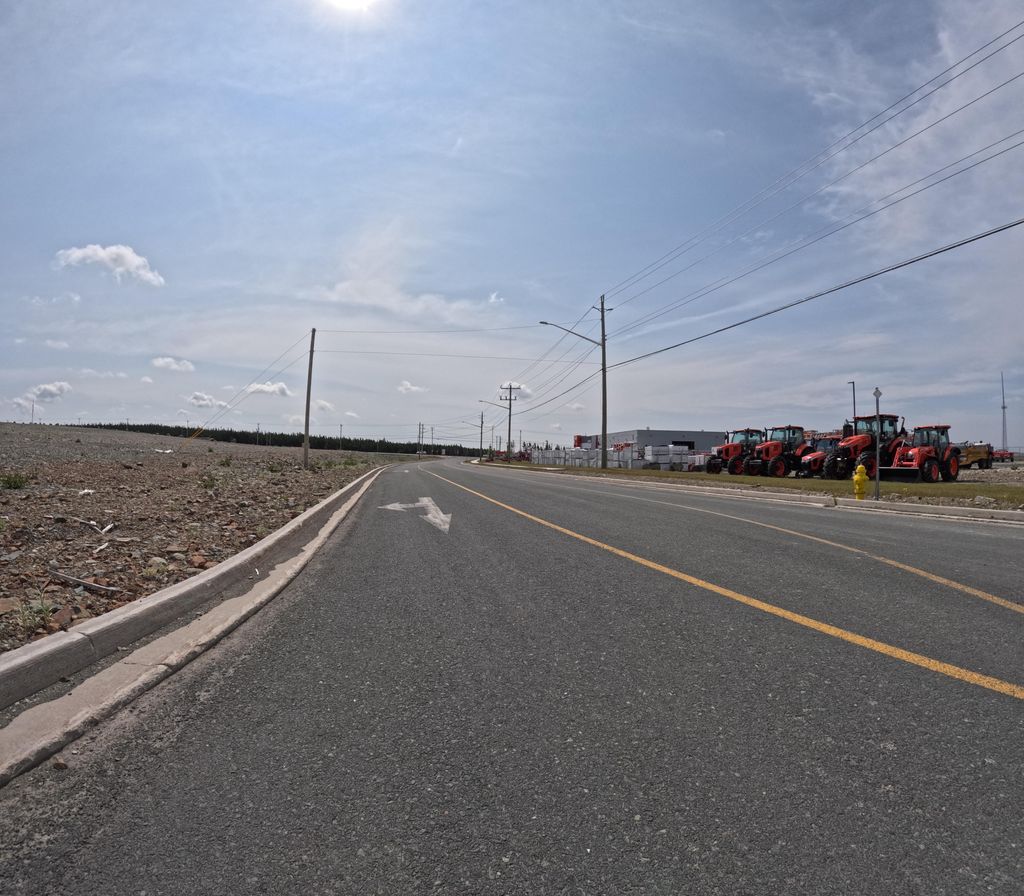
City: st_johns